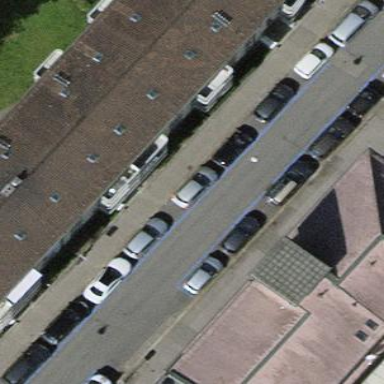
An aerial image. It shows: Parking lane area.